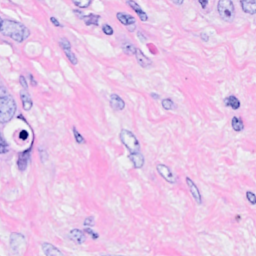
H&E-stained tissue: Breast